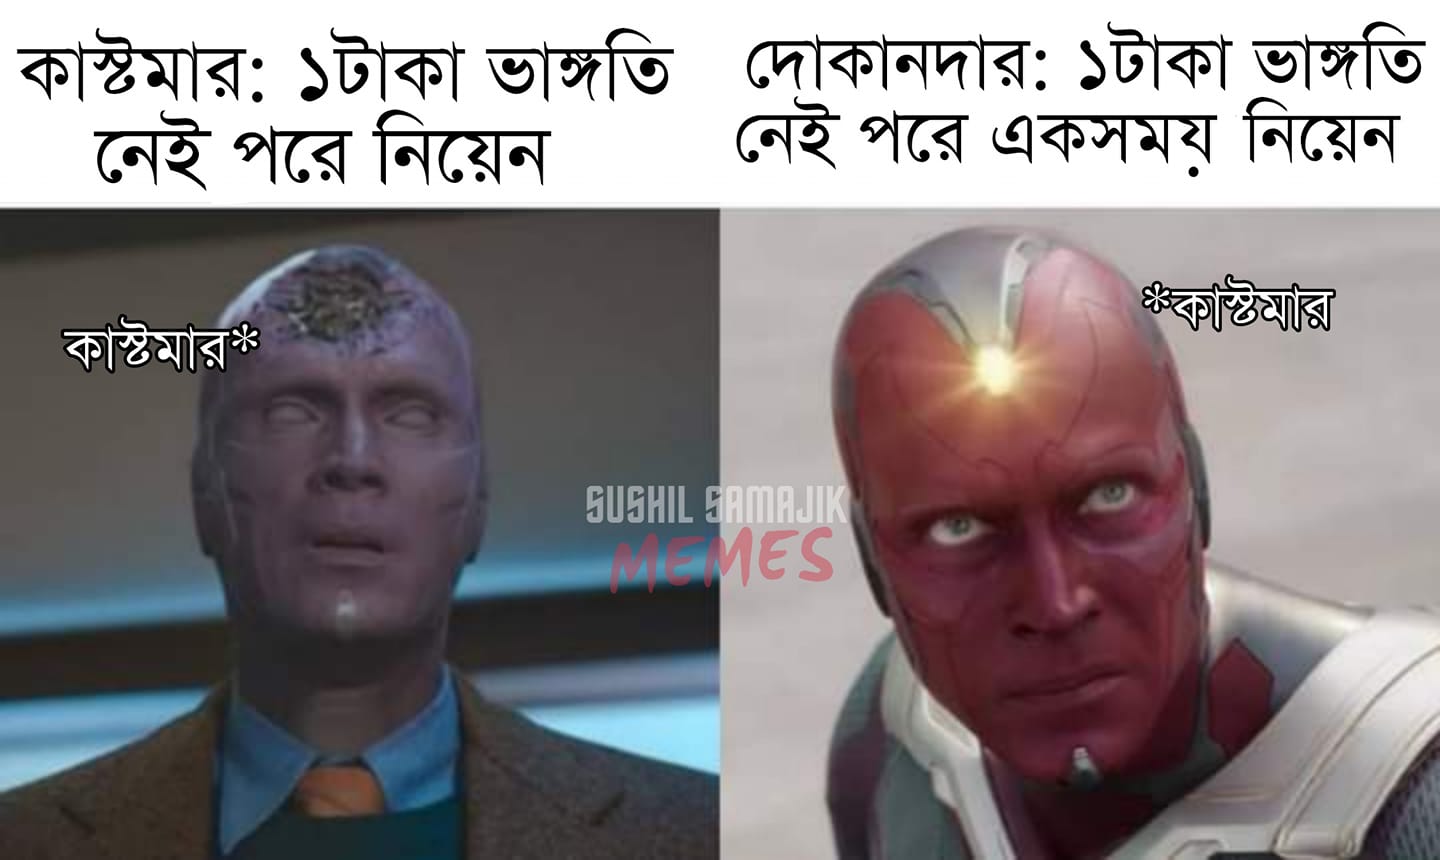
Caption: কাষ্টমার  ১টাকা ভাংতি নেই পরে নিয়েন    কাষ্টমার*     দোকানদার  ১টাকা ভাঙ্গতি নেই পরে একসময় নিয়েন      *কাষ্টমার
Label: non-hate